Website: crate-barrel
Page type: address-validator
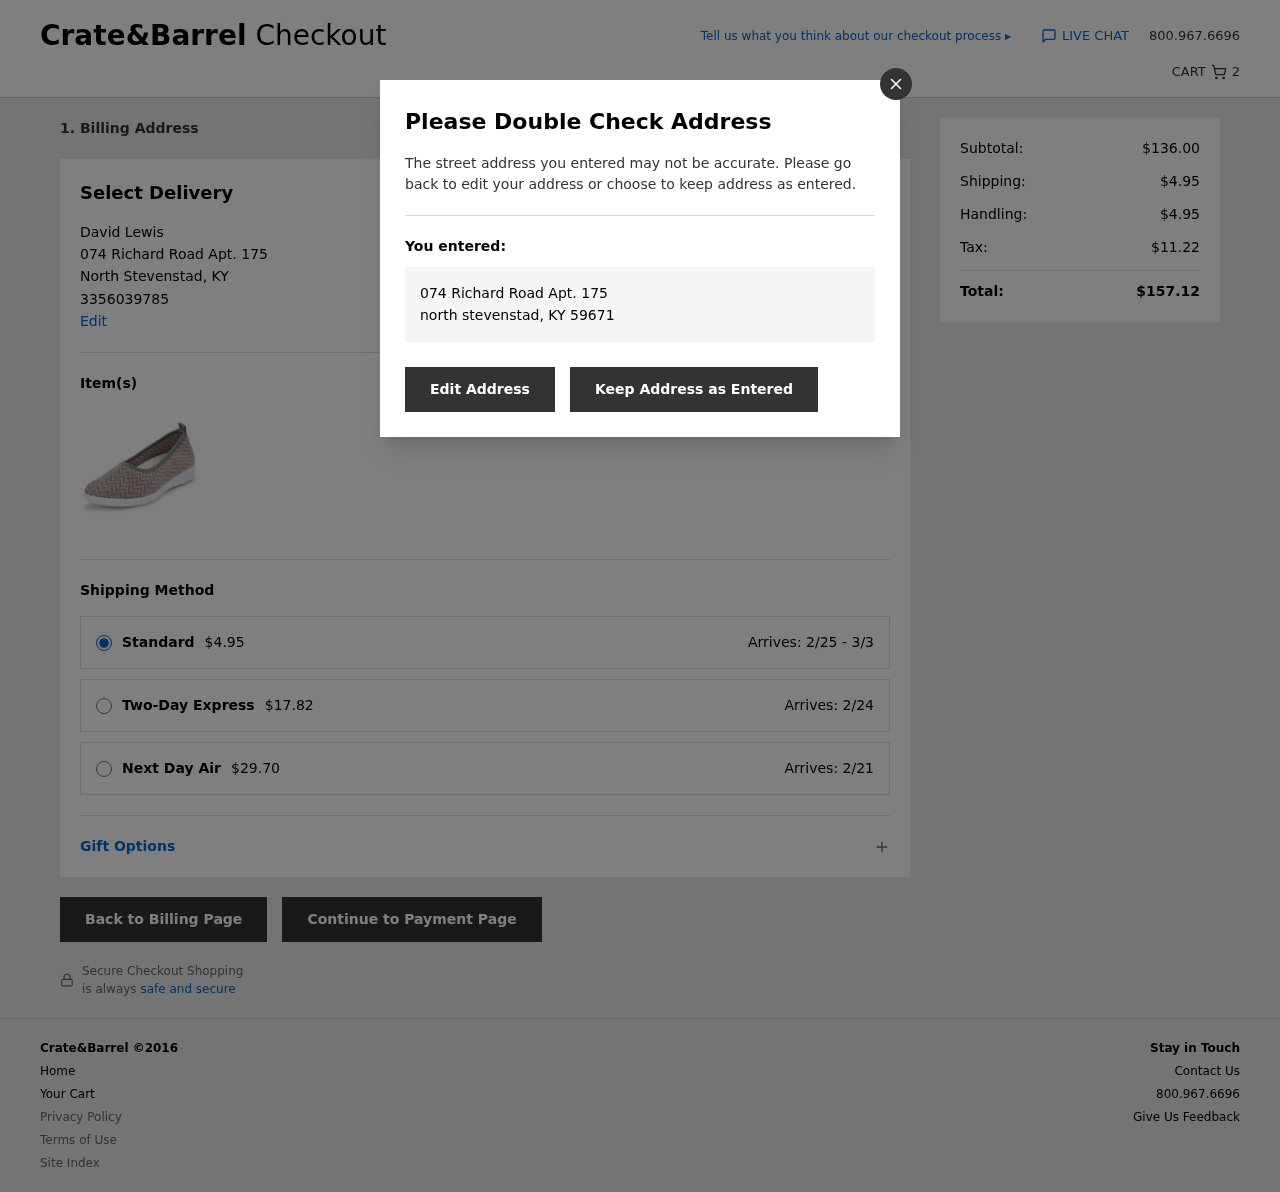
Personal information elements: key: PII_CITY
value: North Stevenstad
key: PII_FULLNAME
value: David Lewis
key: PII_PHONE
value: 3356039785
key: PII_STATE_ABBR
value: KY
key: PII_STREET
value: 074 Richard Road Apt. 175
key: PII_STREET2
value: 074 Richard Road Apt. 175
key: PII_CITY2
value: north stevenstad
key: PII_STATE_ABBR2
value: KY
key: PII_POSTCODE2
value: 59671
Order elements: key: ORDER_NUM_ITEMS
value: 2
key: ORDER_SHIPPING_COST
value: $4.95
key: ORDER_SHIPPING_DATE
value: Arrives: 2/25 - 3/3
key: ORDER_SHIPPING_EXPRESS
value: $17.82
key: ORDER_DELIVERY_DATE_EXPRESS
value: Arrives: 2/24
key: ORDER_SHIPPING_NEXTDAY
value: $29.70
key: ORDER_DELIVERY_DATE_NEXTDAY
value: Arrives: 2/21
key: ORDER_SUBTOTAL
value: $136.00
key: ORDER_HANDLING
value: $4.95
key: ORDER_TAX
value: $11.22
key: ORDER_TOTAL
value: $157.12